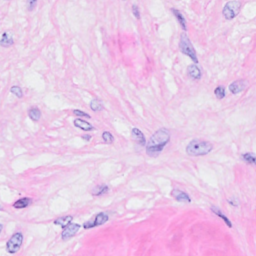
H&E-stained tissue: Breast